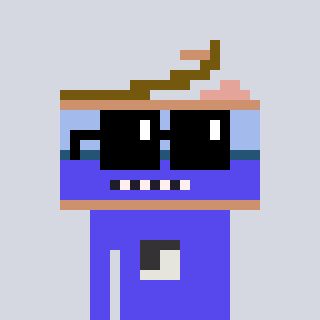
a pixel art character with square black sunglasses, a canned ham-shaped head and a computerblue-colored body on a cool background